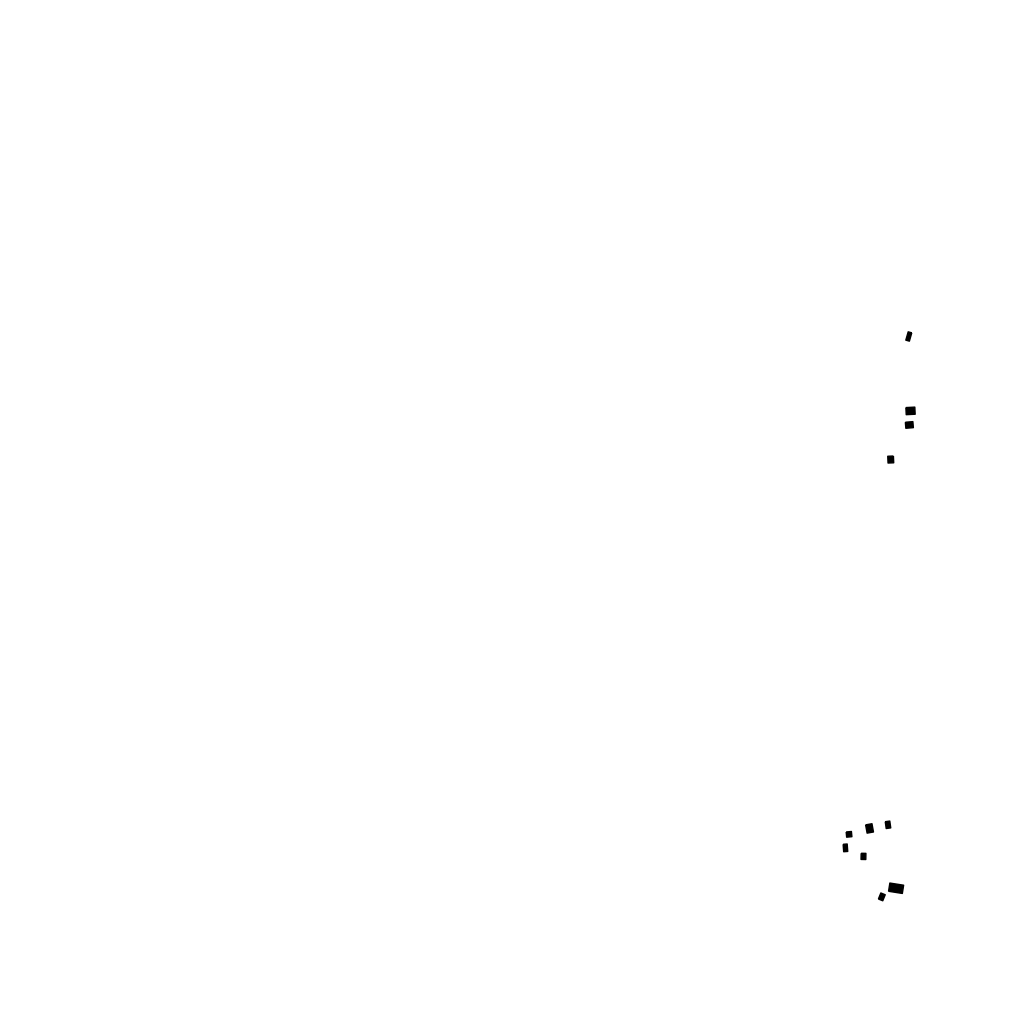
Tags: overhead vector_map, residential, individual_rise, density_3, Building, 1.0 km²